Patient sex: M
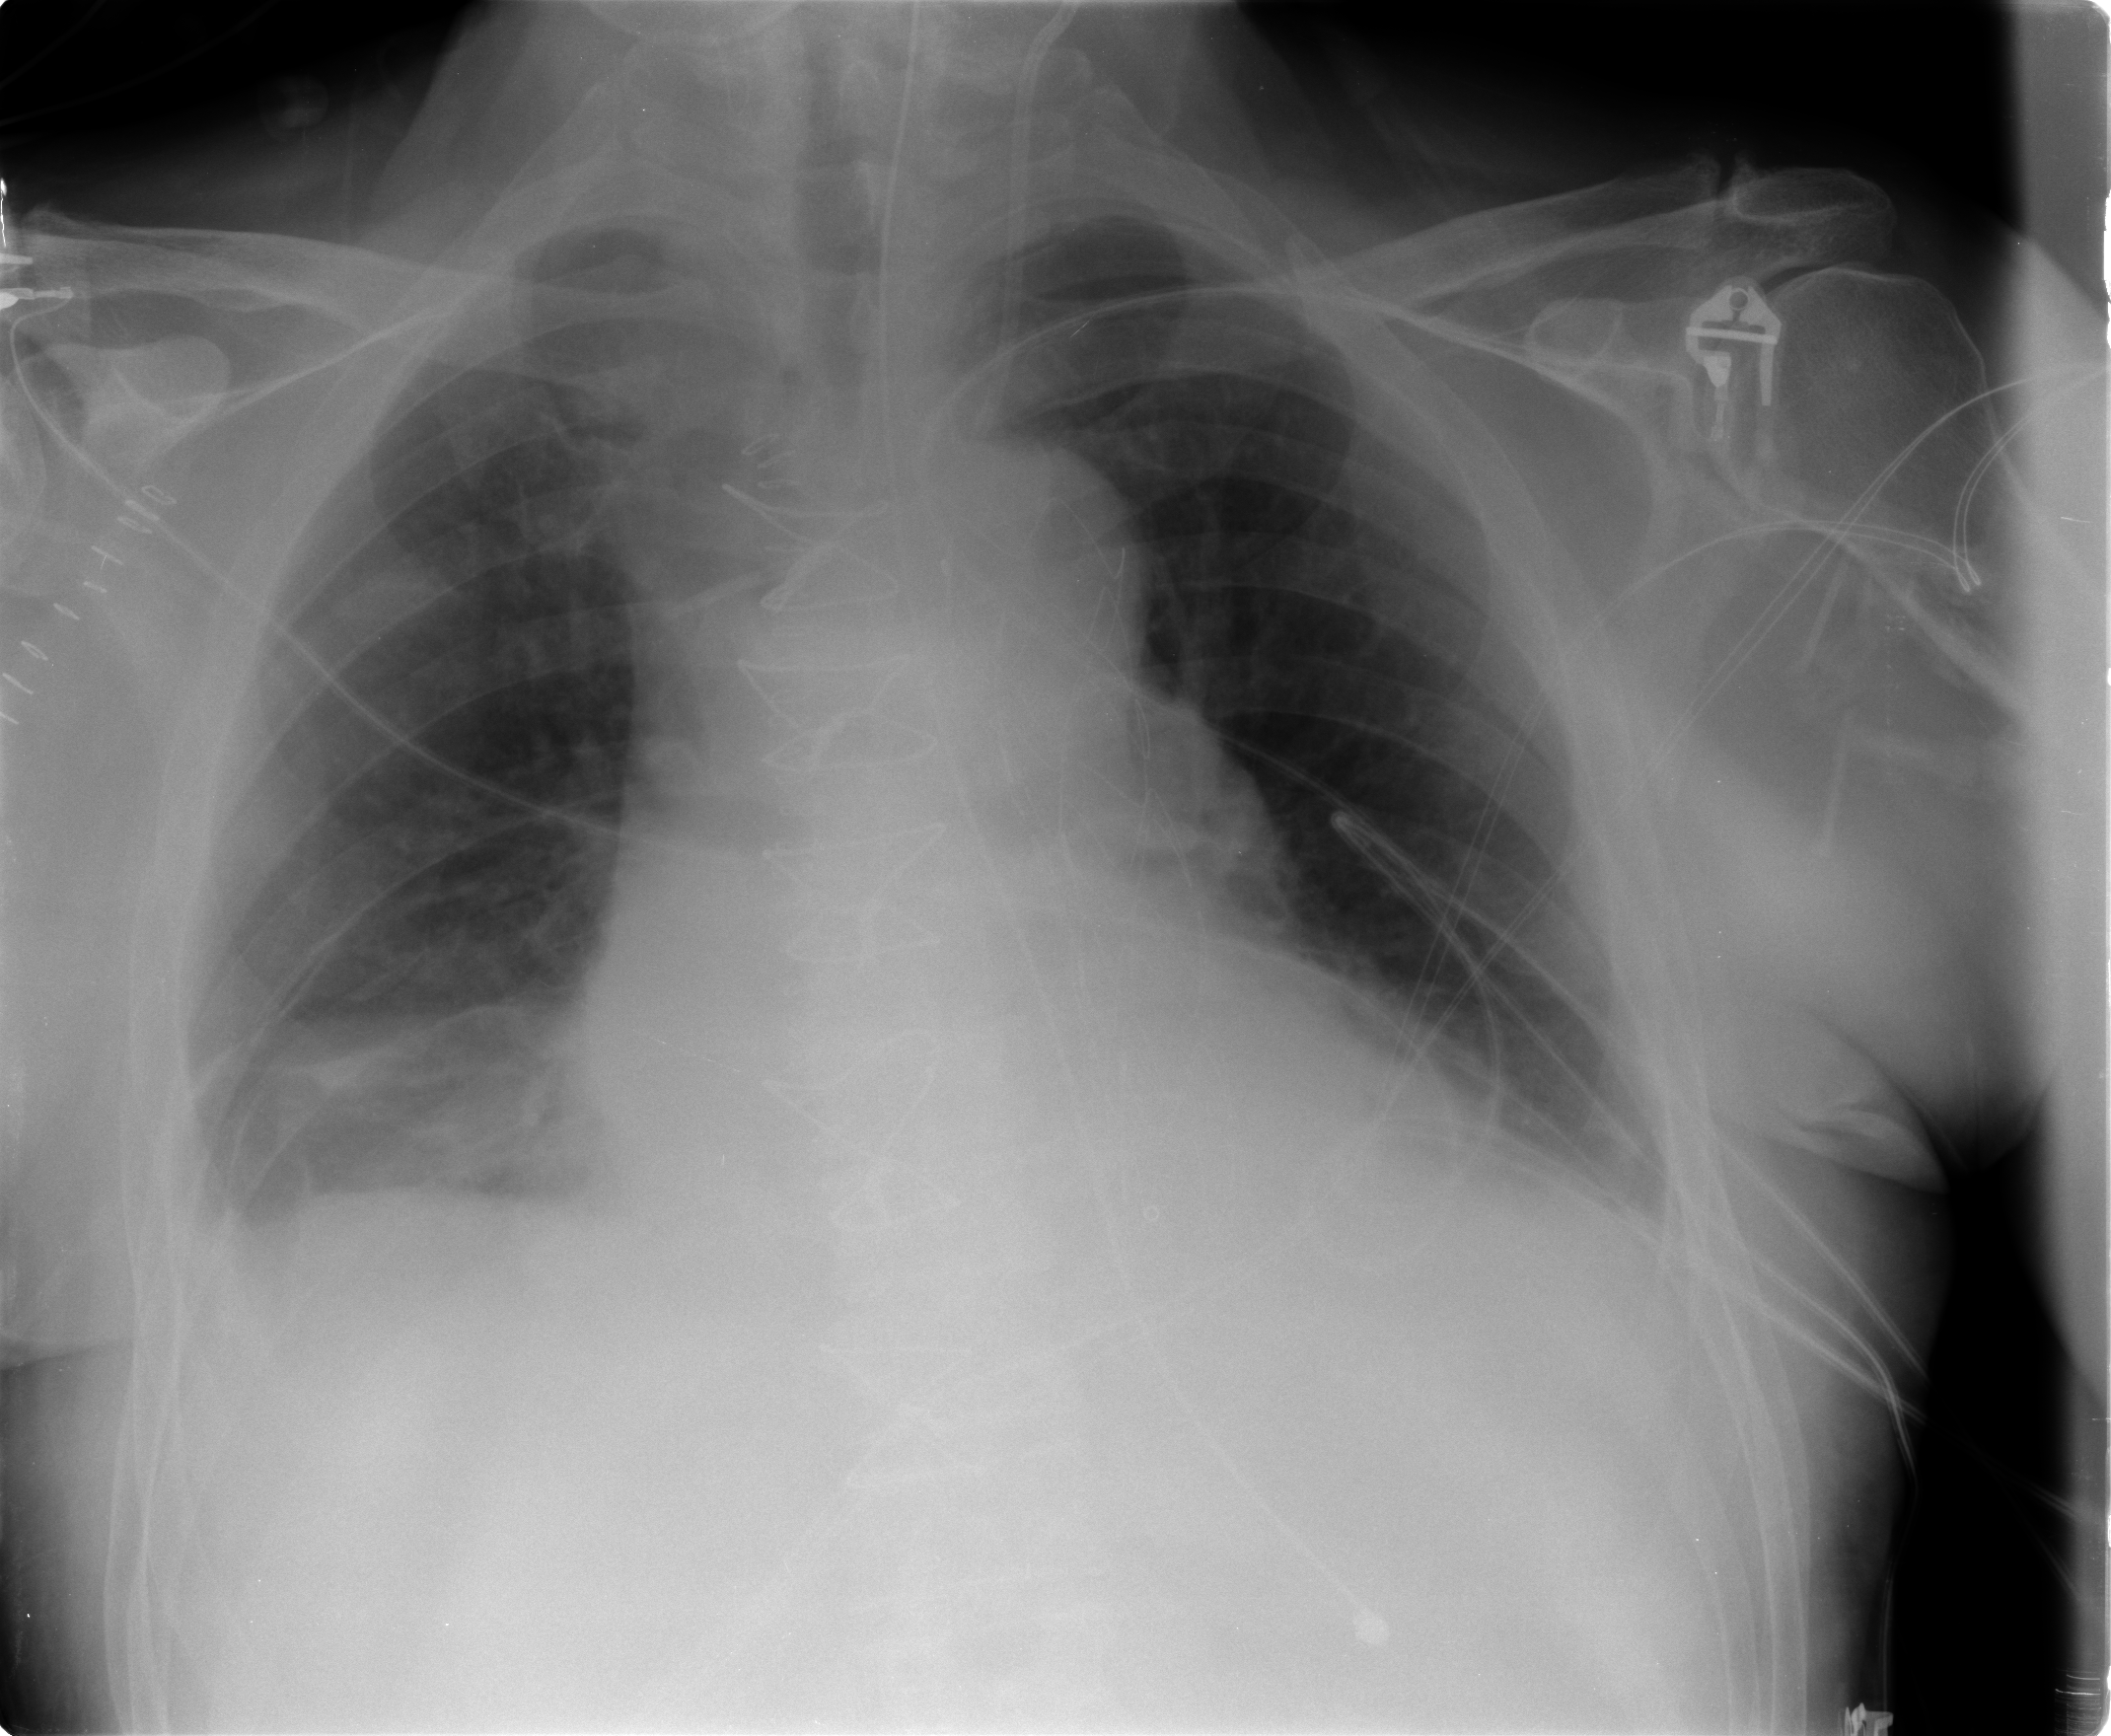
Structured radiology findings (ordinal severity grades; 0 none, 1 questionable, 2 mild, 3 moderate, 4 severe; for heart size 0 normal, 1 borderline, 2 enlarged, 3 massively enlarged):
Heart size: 2
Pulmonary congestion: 1
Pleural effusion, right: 1
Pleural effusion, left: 1
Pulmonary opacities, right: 1
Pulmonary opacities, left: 0
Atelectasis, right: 2
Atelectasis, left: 1